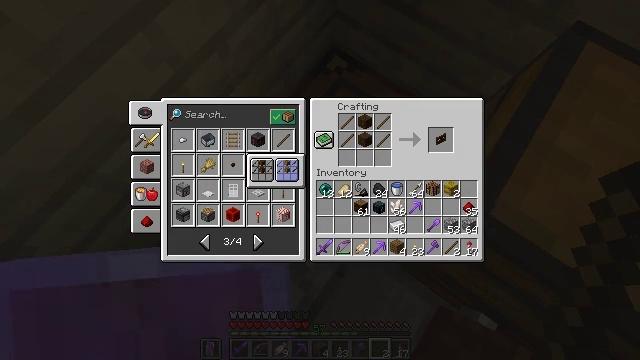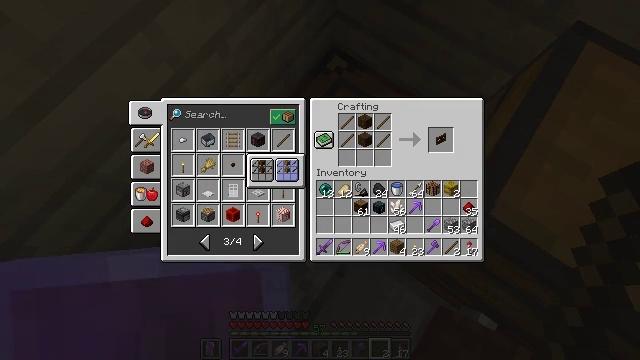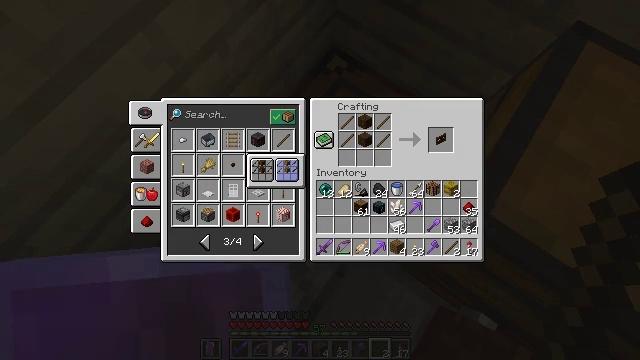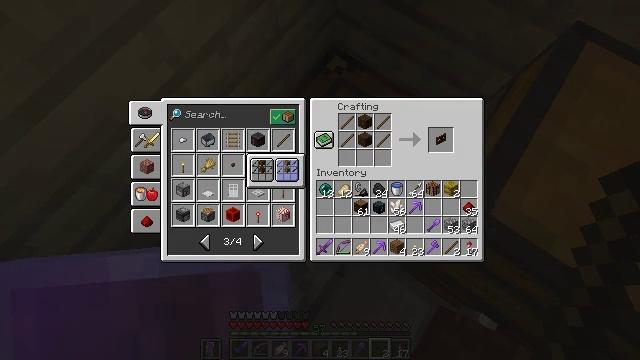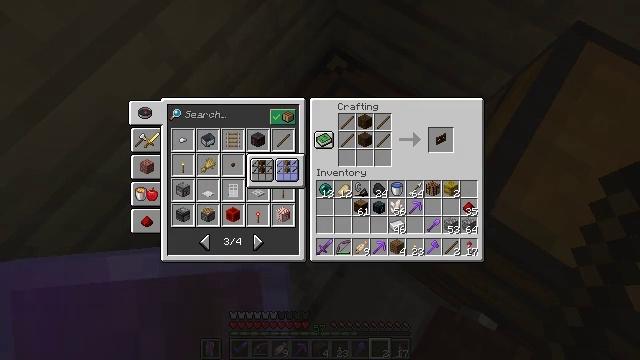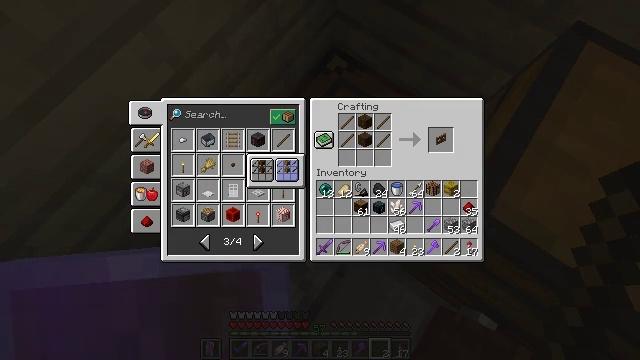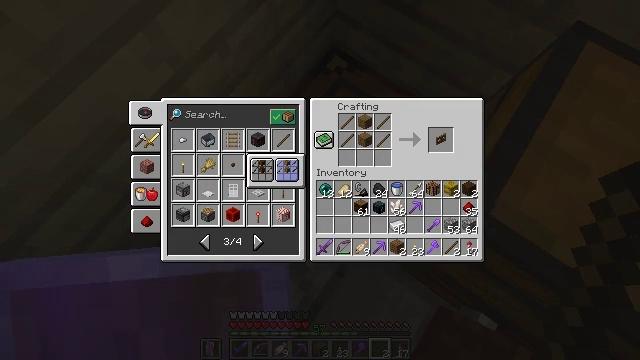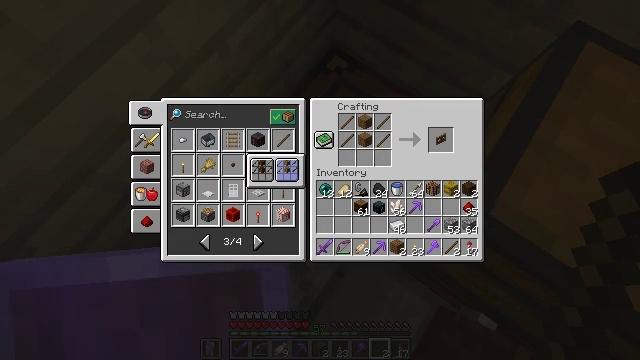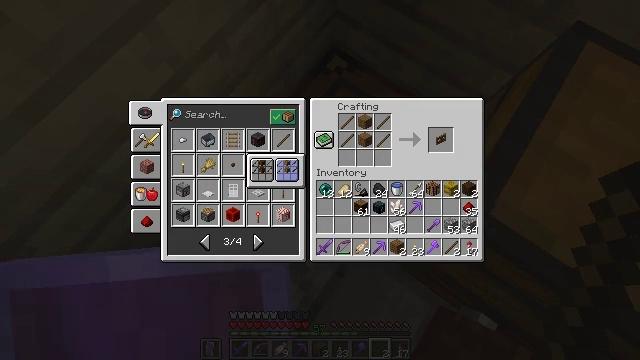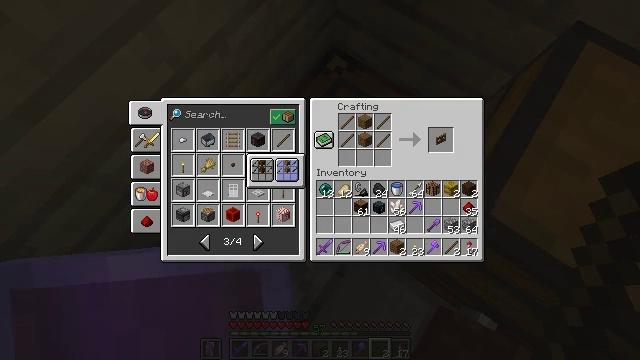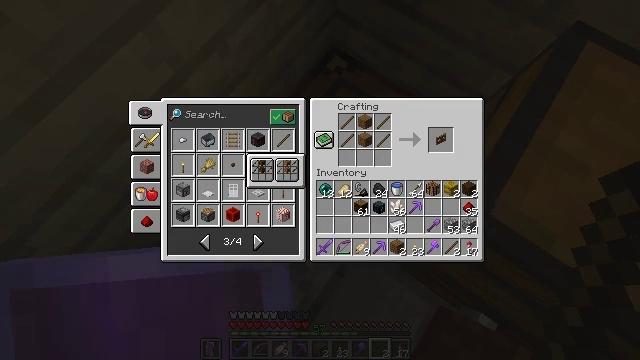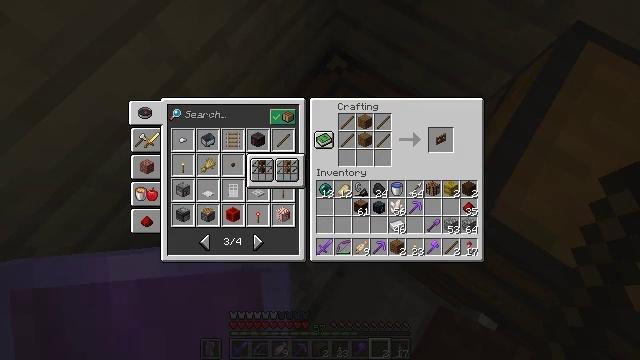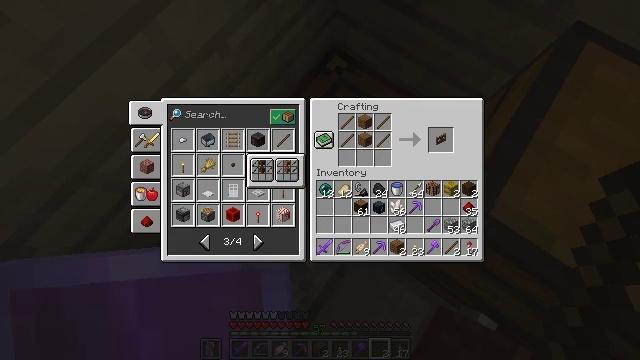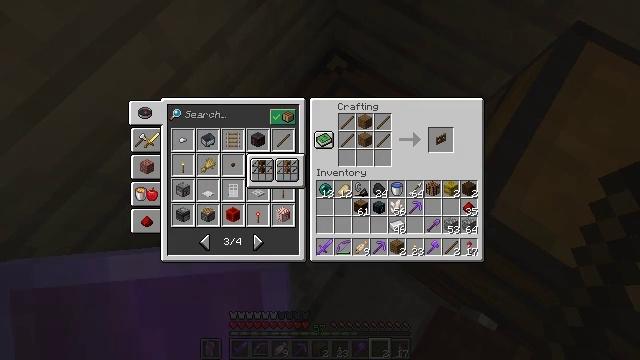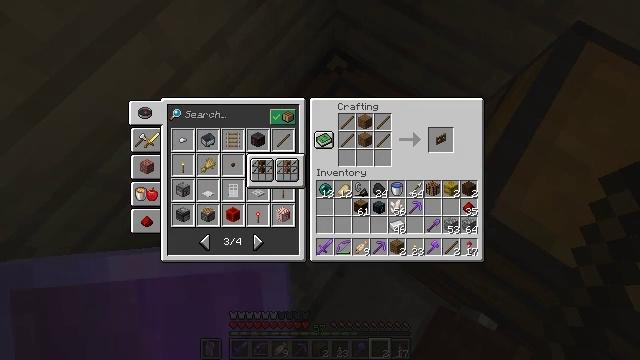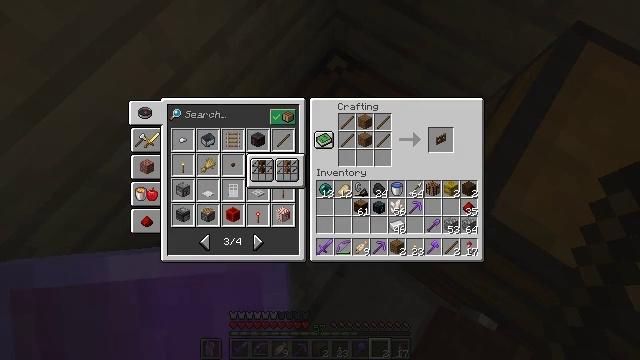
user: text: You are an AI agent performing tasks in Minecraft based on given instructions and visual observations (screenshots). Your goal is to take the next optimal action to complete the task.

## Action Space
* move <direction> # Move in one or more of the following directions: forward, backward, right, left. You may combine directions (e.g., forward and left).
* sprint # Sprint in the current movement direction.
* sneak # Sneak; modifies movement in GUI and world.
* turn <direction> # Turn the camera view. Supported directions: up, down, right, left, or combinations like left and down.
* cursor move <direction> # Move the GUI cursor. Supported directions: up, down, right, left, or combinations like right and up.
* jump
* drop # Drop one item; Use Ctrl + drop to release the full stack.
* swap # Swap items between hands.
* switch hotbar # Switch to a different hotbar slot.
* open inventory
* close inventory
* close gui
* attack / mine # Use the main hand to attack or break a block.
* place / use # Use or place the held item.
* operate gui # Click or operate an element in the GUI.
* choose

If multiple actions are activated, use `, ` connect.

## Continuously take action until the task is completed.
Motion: motion action
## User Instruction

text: Craft a spruce fence gate using the crafting table.
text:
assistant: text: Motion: attack / mine
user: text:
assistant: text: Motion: attack / mine
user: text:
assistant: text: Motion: no_op
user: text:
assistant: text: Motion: no_op
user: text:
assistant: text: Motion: no_op
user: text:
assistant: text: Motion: no_op
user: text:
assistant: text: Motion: no_op
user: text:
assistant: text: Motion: no_op
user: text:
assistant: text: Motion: turn right
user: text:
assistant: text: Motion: turn right
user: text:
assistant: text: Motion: turn right
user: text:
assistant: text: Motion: turn right
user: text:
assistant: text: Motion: no_op
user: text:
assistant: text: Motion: no_op
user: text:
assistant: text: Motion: no_op
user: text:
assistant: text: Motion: no_op
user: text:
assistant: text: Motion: no_op
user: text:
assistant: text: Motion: no_op
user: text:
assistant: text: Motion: no_op
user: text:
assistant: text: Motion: sneak
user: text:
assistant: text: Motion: sneak
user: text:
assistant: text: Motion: sneak
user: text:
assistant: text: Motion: sneak
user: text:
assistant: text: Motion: sneak
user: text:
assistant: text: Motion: sneak
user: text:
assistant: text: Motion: sneak
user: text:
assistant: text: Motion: sneak
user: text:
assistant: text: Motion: sneak
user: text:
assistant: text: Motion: sneak, attack / mine
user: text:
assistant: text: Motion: sneak, attack / mine